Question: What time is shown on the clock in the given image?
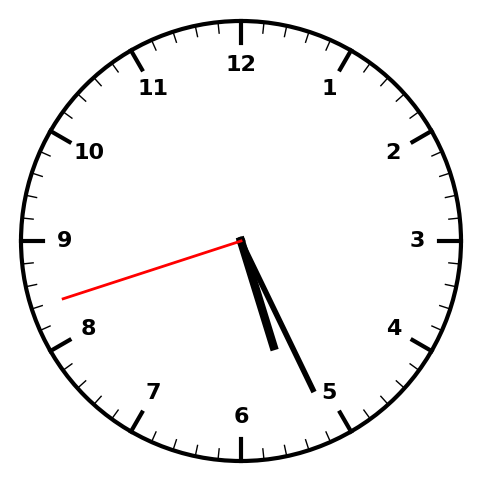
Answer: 05:25:42